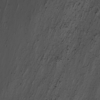
Label: not_dusty